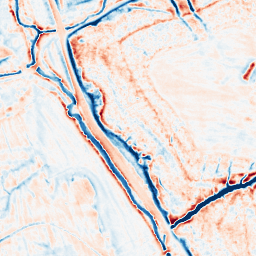
Category: multiscale
Decomposition family: dog_multiscale
Decomposition parameters: sigma_ratio: 1.6
n_scales: 4
base_sigma: 0.5
Upsampling method: quadratic
Upsampling parameters: scale: 4
Upsampling scale: 4